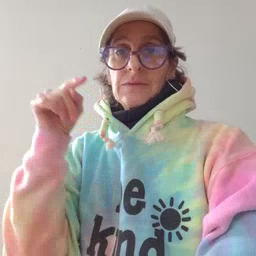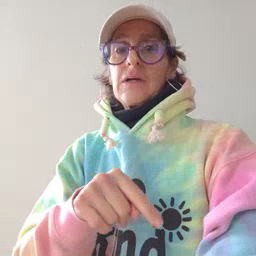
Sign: down